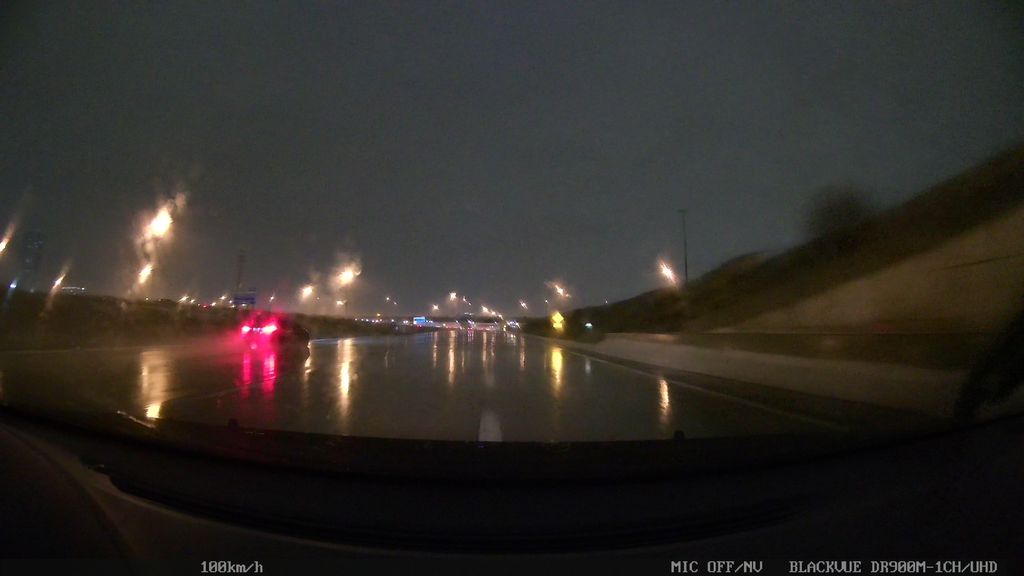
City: toronto